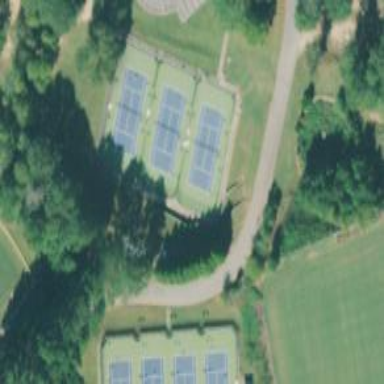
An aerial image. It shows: Tennis court with asphalt surface.